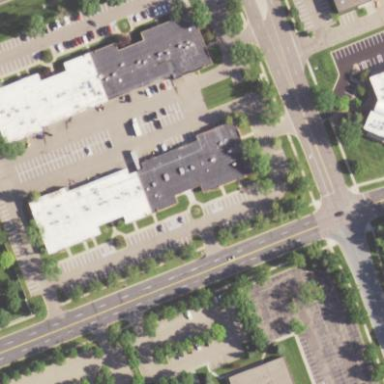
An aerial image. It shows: Industrial building.